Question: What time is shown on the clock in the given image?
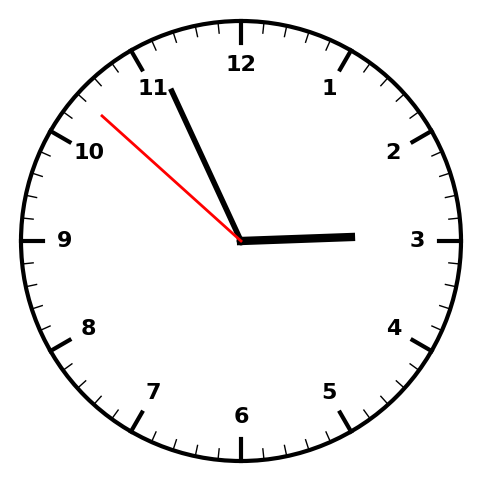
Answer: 02:55:52